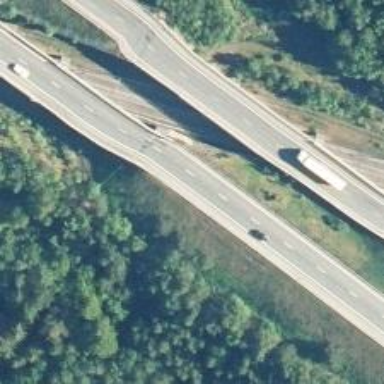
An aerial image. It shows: Motorway bridge with asphalt surface.